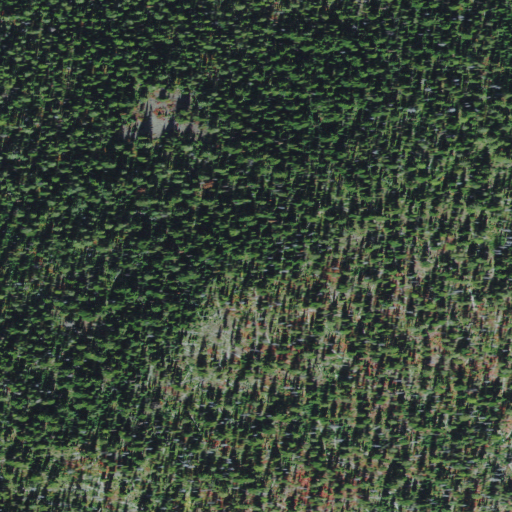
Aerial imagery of ridge(s) in Montana named Glidden Ridge containing only evergreen forest